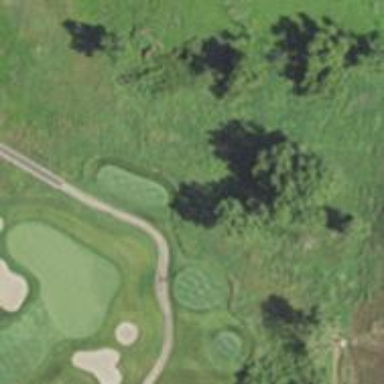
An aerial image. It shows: View of golf hole.